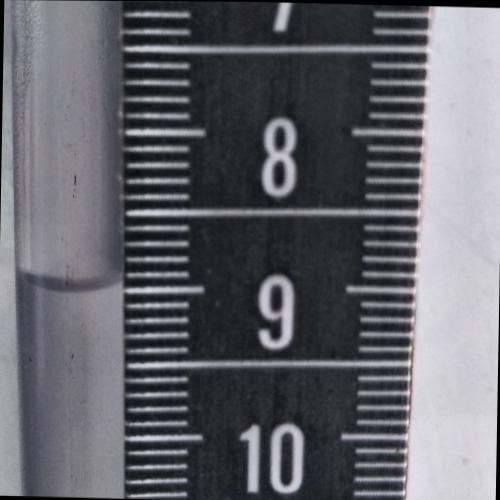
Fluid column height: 9.0 cm